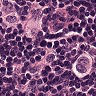
Metastatic tissue present: yes